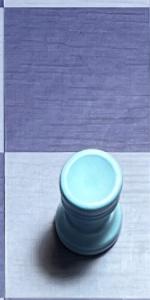
Label: Rook_White